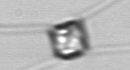
Label: Chaetoceros_similis